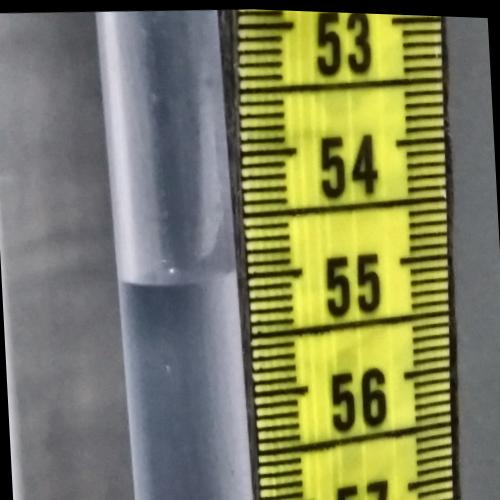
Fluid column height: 55.0 cm